Interaction volume radius: 5 \u00c5
Interaction volume height: 25 \u00c5
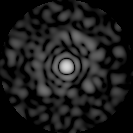
Disorder parameter: 0.8343